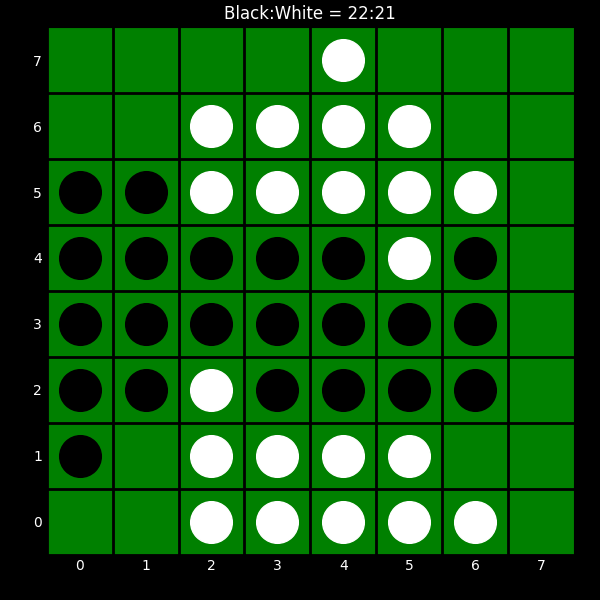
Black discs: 22
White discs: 21